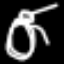
Label: frog